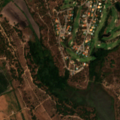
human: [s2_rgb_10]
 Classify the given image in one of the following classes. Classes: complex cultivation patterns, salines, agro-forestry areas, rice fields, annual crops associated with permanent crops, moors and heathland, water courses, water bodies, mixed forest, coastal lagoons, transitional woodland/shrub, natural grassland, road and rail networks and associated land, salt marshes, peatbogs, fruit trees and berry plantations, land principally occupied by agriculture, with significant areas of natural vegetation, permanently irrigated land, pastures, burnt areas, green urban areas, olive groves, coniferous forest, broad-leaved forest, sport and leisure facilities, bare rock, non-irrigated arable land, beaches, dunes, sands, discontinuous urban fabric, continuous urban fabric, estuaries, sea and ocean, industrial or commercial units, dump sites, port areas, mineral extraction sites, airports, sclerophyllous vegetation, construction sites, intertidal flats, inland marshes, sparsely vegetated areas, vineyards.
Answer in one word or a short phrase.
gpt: sport and leisure facilities, non-irrigated arable land, permanently irrigated land, rice fields, complex cultivation patterns, mixed forest, transitional woodland/shrub, salt marshes